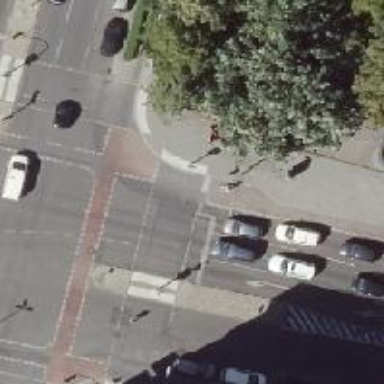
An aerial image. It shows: Road with traffic signals for signaling.